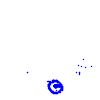
Particle: proton